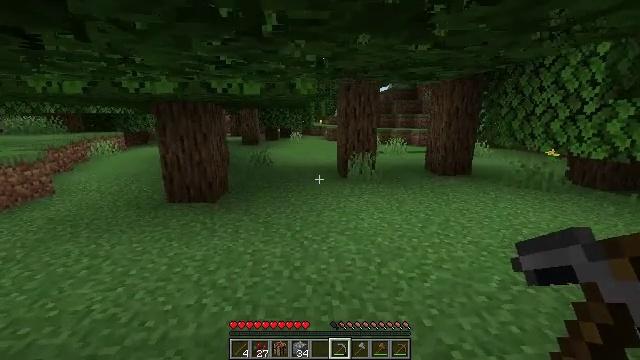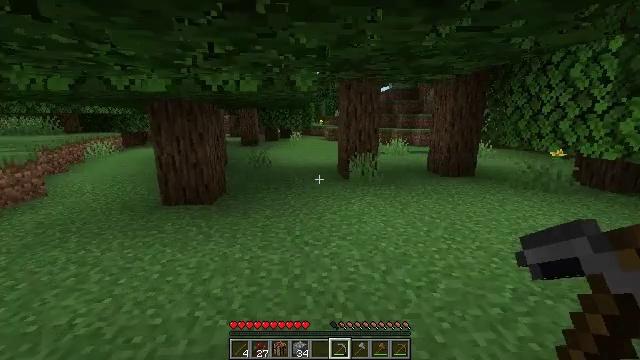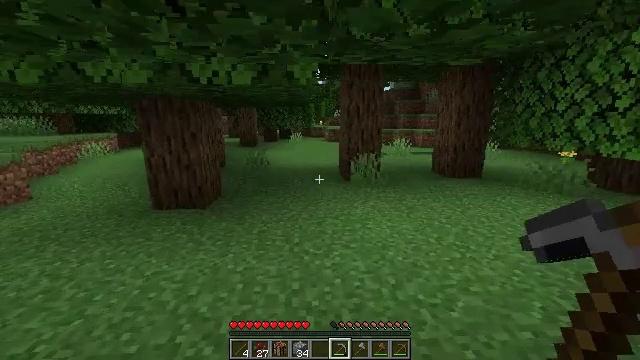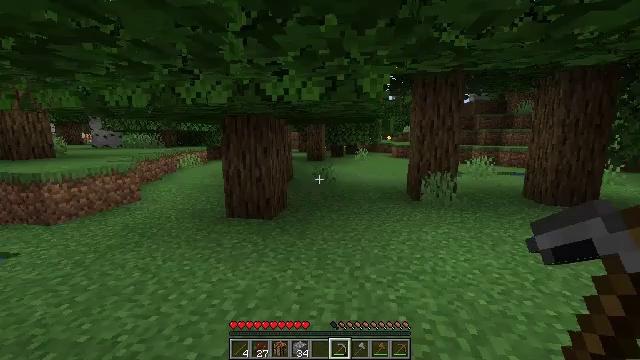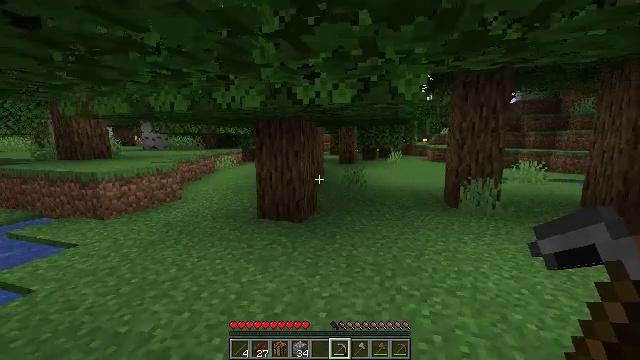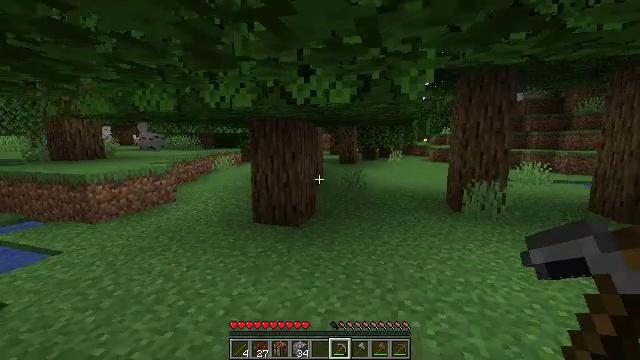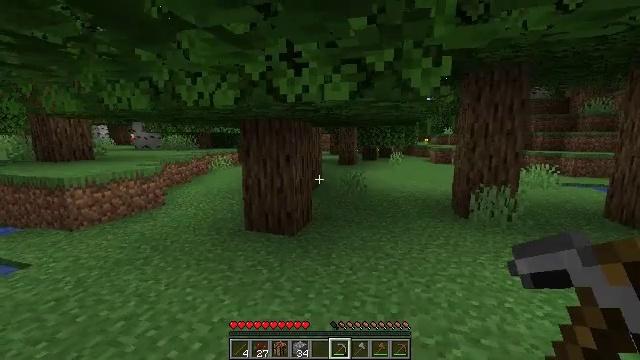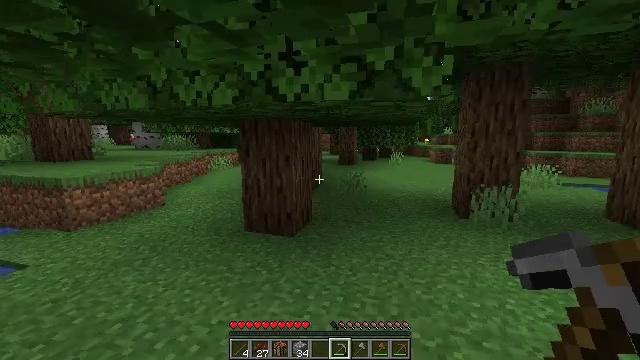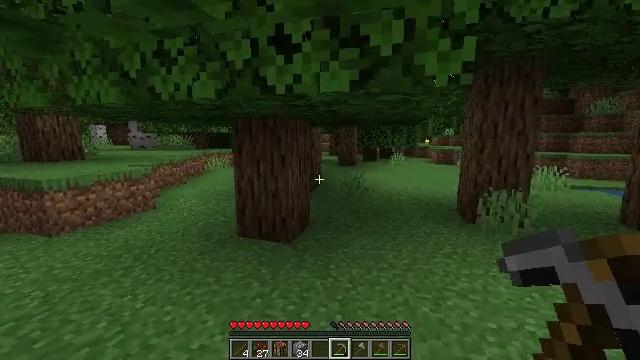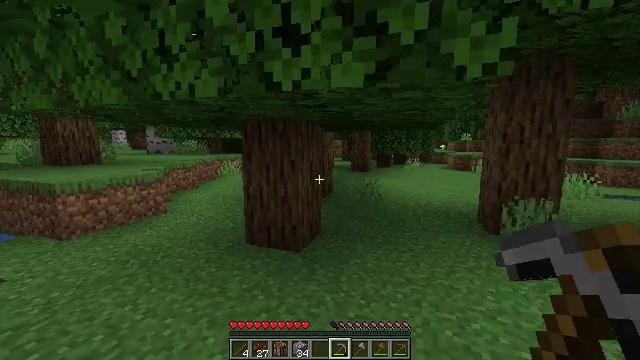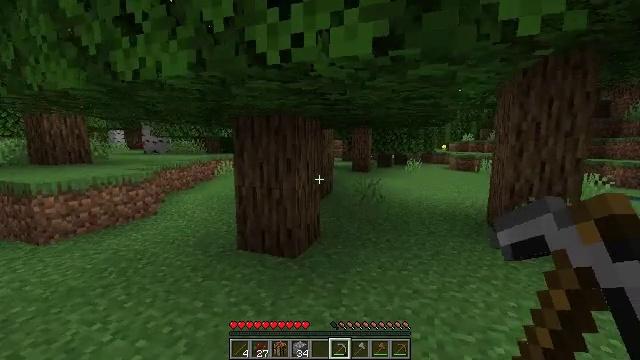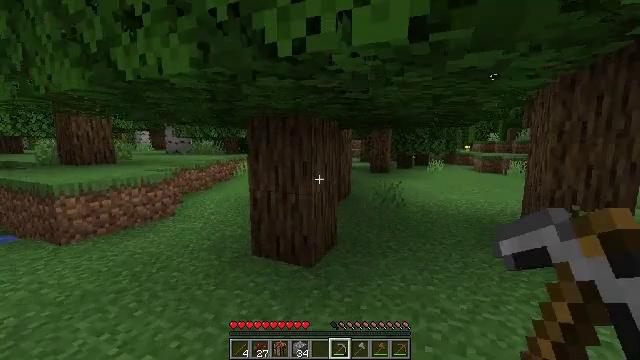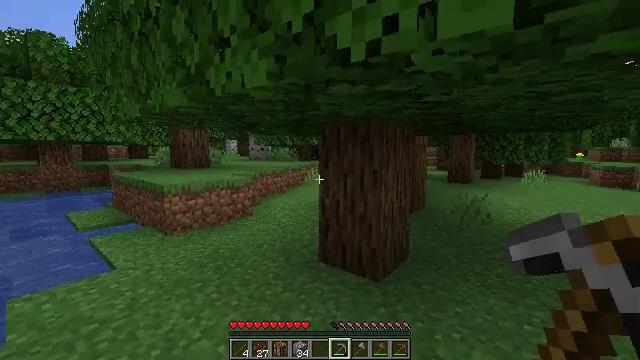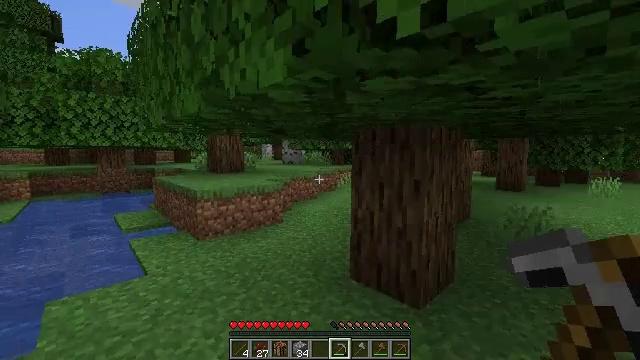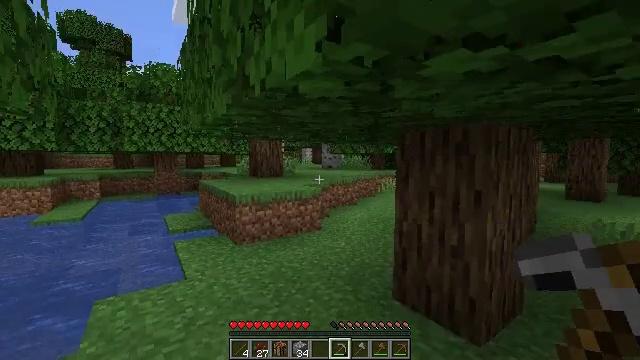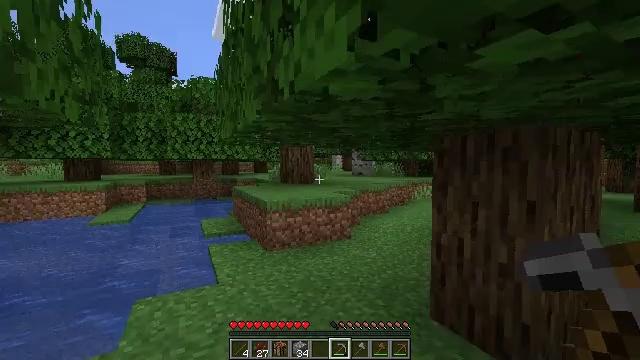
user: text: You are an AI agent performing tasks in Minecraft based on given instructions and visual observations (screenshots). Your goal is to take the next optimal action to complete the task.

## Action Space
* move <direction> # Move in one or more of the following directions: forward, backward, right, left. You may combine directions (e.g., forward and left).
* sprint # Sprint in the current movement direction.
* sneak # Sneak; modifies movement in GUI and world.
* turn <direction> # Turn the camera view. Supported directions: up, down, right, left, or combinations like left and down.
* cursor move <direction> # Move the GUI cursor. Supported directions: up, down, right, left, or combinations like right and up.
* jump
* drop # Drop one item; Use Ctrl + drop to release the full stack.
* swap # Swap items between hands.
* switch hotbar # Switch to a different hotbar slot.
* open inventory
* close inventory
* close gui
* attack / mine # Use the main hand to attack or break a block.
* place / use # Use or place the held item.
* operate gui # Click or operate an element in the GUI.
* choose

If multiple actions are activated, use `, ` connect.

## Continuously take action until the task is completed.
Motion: motion action
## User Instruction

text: Break the poppy plant.
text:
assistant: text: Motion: move forward
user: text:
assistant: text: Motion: move forward
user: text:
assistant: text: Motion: move forward, turn left and up
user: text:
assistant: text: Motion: move forward, turn left
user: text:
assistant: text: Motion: move forward
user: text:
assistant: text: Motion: move forward
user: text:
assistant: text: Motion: move forward
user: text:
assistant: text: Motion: move forward
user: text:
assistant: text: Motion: move forward, turn left and up
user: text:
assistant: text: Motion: move forward
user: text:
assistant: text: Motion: move forward, turn left
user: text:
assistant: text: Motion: move forward, turn left and up
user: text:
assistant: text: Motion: move forward, turn left
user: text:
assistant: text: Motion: move forward, turn left
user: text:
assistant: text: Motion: move forward, turn left and up
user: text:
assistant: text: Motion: move forward, turn left and up
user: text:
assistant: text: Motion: move forward, turn left
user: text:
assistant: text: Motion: move forward, turn left and up
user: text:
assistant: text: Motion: move forward
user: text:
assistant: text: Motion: move forward
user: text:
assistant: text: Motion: move forward
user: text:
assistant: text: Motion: move forward, turn up
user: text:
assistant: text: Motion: move forward, turn right and up
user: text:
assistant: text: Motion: move forward, turn right
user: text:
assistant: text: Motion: move forward, turn right
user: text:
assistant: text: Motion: move forward, turn right
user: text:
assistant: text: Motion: move forward
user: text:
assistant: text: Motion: move forward and move right
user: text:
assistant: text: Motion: move forward and move right
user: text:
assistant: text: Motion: move forward and move right